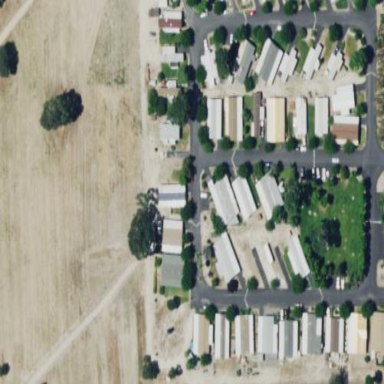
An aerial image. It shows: Residential area known as trailer park.